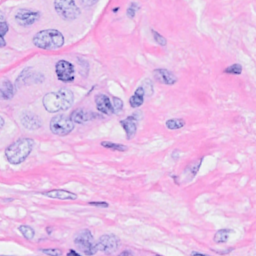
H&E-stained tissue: Breast